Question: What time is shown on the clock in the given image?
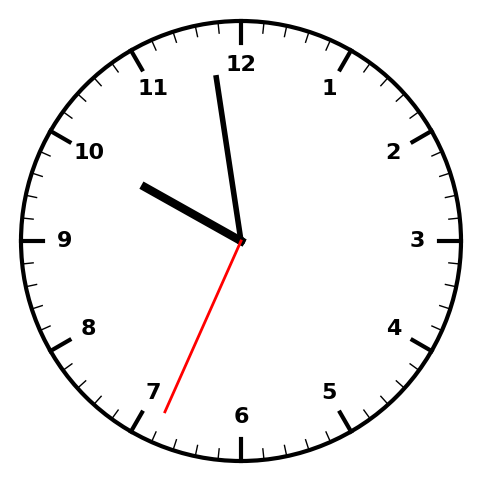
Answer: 09:58:34